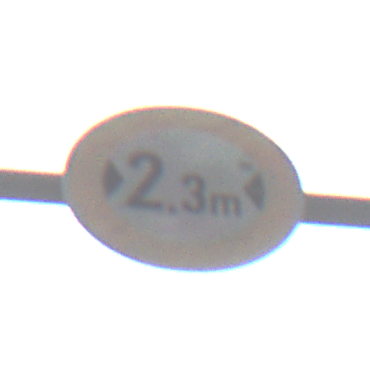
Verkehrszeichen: TatsaechlicheBreite2Komma3
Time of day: Midday
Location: Outdoor (Urban)
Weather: Overcast
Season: NotSpecified
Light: Natural